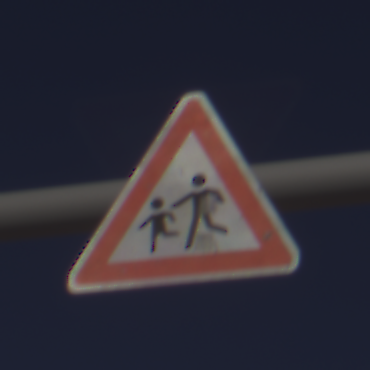
Verkehrszeichen: KinderRechts
Umgebung: Outdoor, Nature
Tageszeit: Midday
Wetter: Clear
Licht: Natural
Jahreszeit: NotSpecified
Kontrast: HighContrast